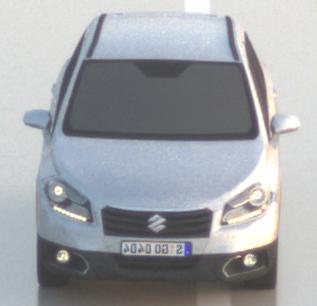
Make: Suzuki
Model: SX4 S-Cross 1.6
Detailed model: SX4 (II) S-Cross
Model produced from: 2013/10
Model produced until: 2015/08
Doors: 5
Color: white
Road condition: wet road
Daytime: sunrise or sunset
Contrast: low contrast